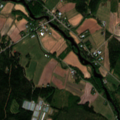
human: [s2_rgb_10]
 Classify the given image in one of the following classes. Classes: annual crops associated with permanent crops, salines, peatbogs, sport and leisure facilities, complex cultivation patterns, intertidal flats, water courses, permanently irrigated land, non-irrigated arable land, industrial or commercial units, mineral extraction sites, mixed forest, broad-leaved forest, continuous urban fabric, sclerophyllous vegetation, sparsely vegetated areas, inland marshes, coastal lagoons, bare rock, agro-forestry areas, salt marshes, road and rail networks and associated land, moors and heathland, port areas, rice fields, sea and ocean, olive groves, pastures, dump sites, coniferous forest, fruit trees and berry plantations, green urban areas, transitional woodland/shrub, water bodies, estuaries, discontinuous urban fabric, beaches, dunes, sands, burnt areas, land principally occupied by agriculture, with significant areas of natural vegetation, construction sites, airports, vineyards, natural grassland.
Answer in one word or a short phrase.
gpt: land principally occupied by agriculture, with significant areas of natural vegetation, coniferous forest, mixed forest, transitional woodland/shrub